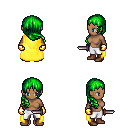
a pixel art fantasy rpg character, female body template, human, dark skin, yellow cape, white pants, green right-swept hairstyle, gold gloves, brown shoes, dagger, four views (front, back, left, right), 2x2 character sprite sheet, small pixel art, hard edges, no anti-aliasing